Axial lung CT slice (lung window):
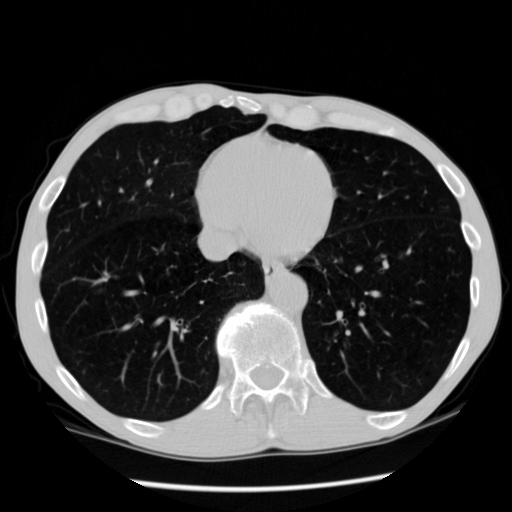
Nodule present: no